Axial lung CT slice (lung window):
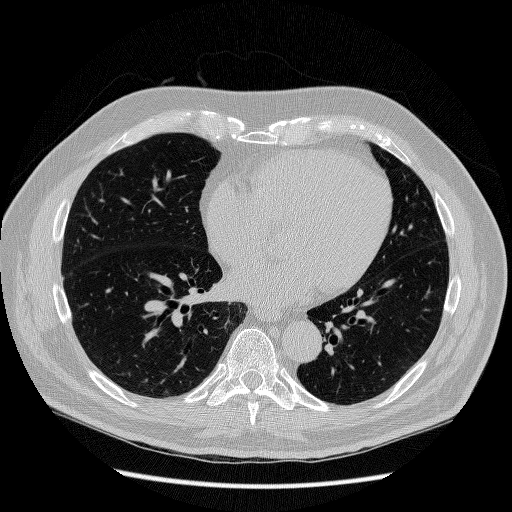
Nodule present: no